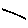
Label: line